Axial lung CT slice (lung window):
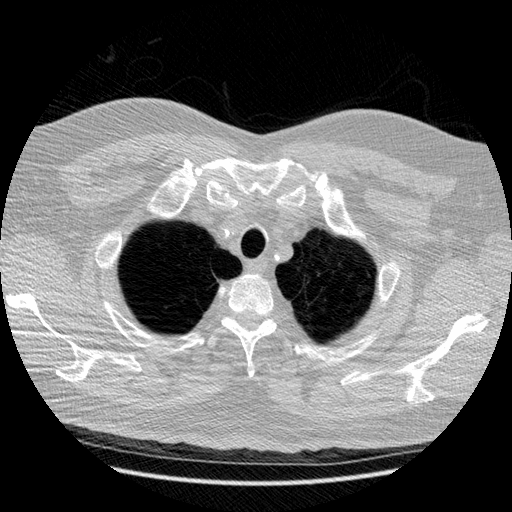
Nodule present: no